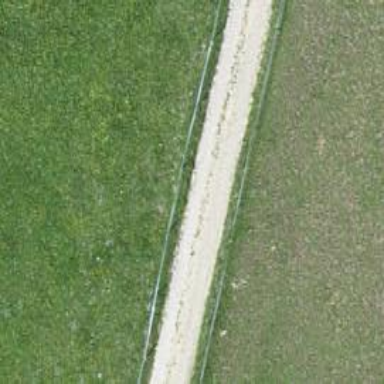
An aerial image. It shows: Track with grade 2 tracktype.